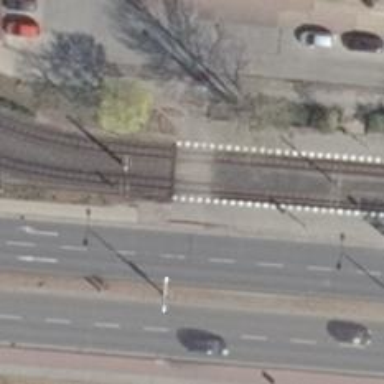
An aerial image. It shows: Uncontrolled railway crossing.